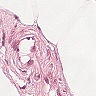
Metastatic tissue present: no